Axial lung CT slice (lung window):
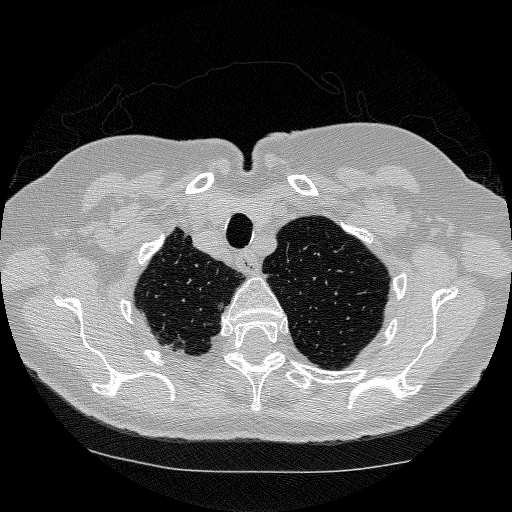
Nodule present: no